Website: bh-photo
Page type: payment
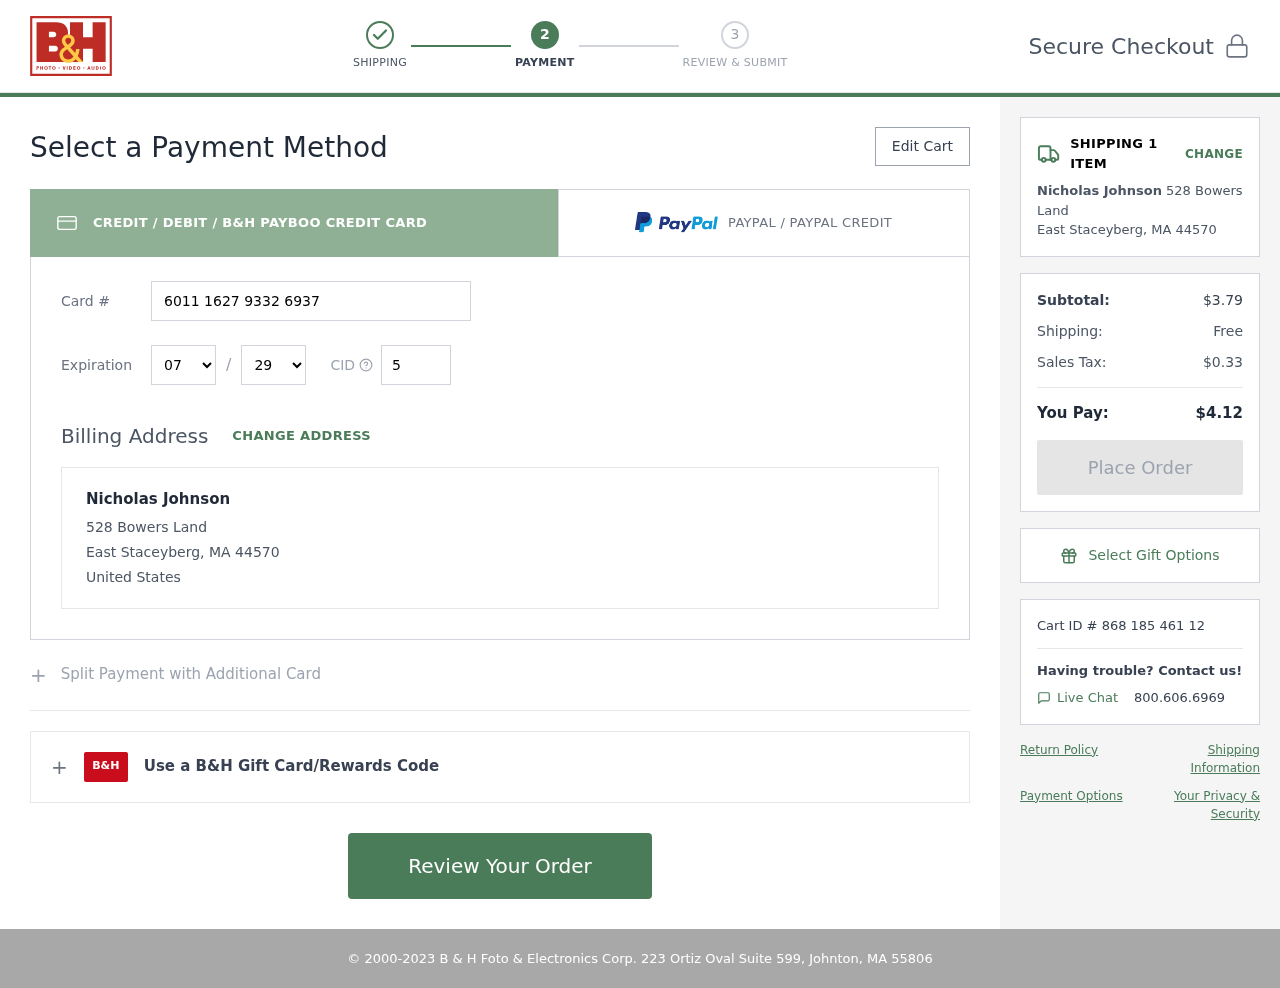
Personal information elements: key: PII_CARD_CVV
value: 501
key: PII_CARD_EXPIRY_MONTH
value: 07
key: PII_CARD_EXPIRY_YEAR
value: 29
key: PII_CARD_NUMBER
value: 6011 1627 9332 6937
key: PII_CITY_STATE_ZIP
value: East Staceyberg, MA 44570
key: PII_COUNTRY
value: United States
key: PII_FULLNAME
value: Nicholas Johnson
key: PII_STREET
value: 528 Bowers Land
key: PII_FULLNAME2
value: Nicholas Johnson
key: PII_CITY
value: East Staceyberg
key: PII_STATE_ABBR
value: MA
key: PII_POSTCODE
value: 44570
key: PII_POSTCODE_FULL
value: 44570
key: PII_CITY_STATE
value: East Staceyberg, MA
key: PII_POSTCODE_NUMERIC
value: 44570
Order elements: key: ORDER_NUM_ITEMS
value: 1
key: ORDER_SUBTOTAL
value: $3.79
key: ORDER_SHIPPING_COST
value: Free
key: ORDER_TAX
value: $0.33
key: ORDER_TOTAL
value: $4.12
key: ORDER_ID
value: Cart ID # 868 185 461 12